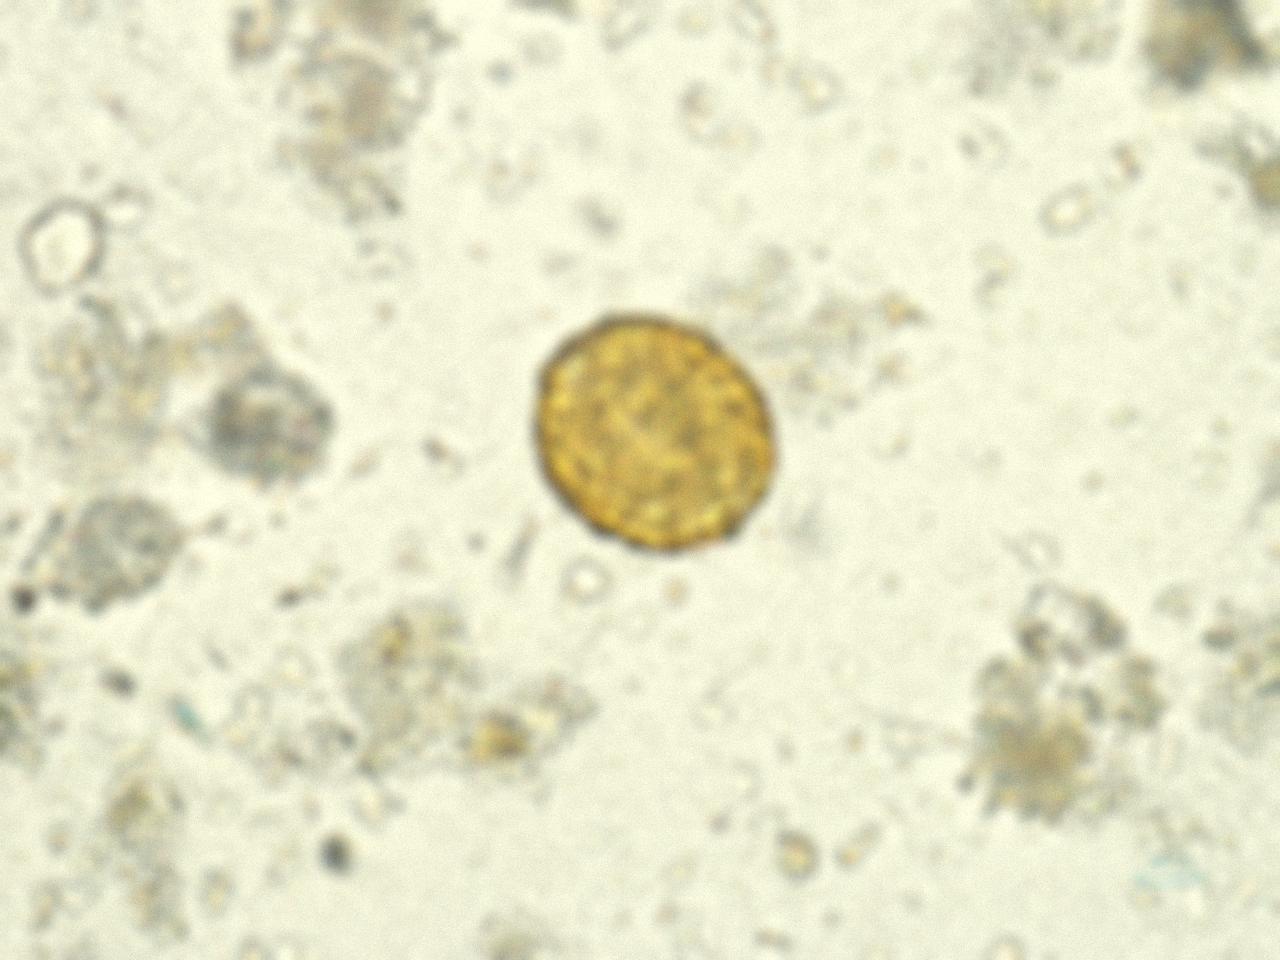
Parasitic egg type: Ascaris lumbricoides